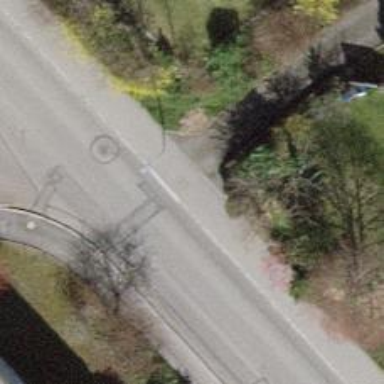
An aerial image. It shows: Urban tree adds touch of nature to the surroundings.